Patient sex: M
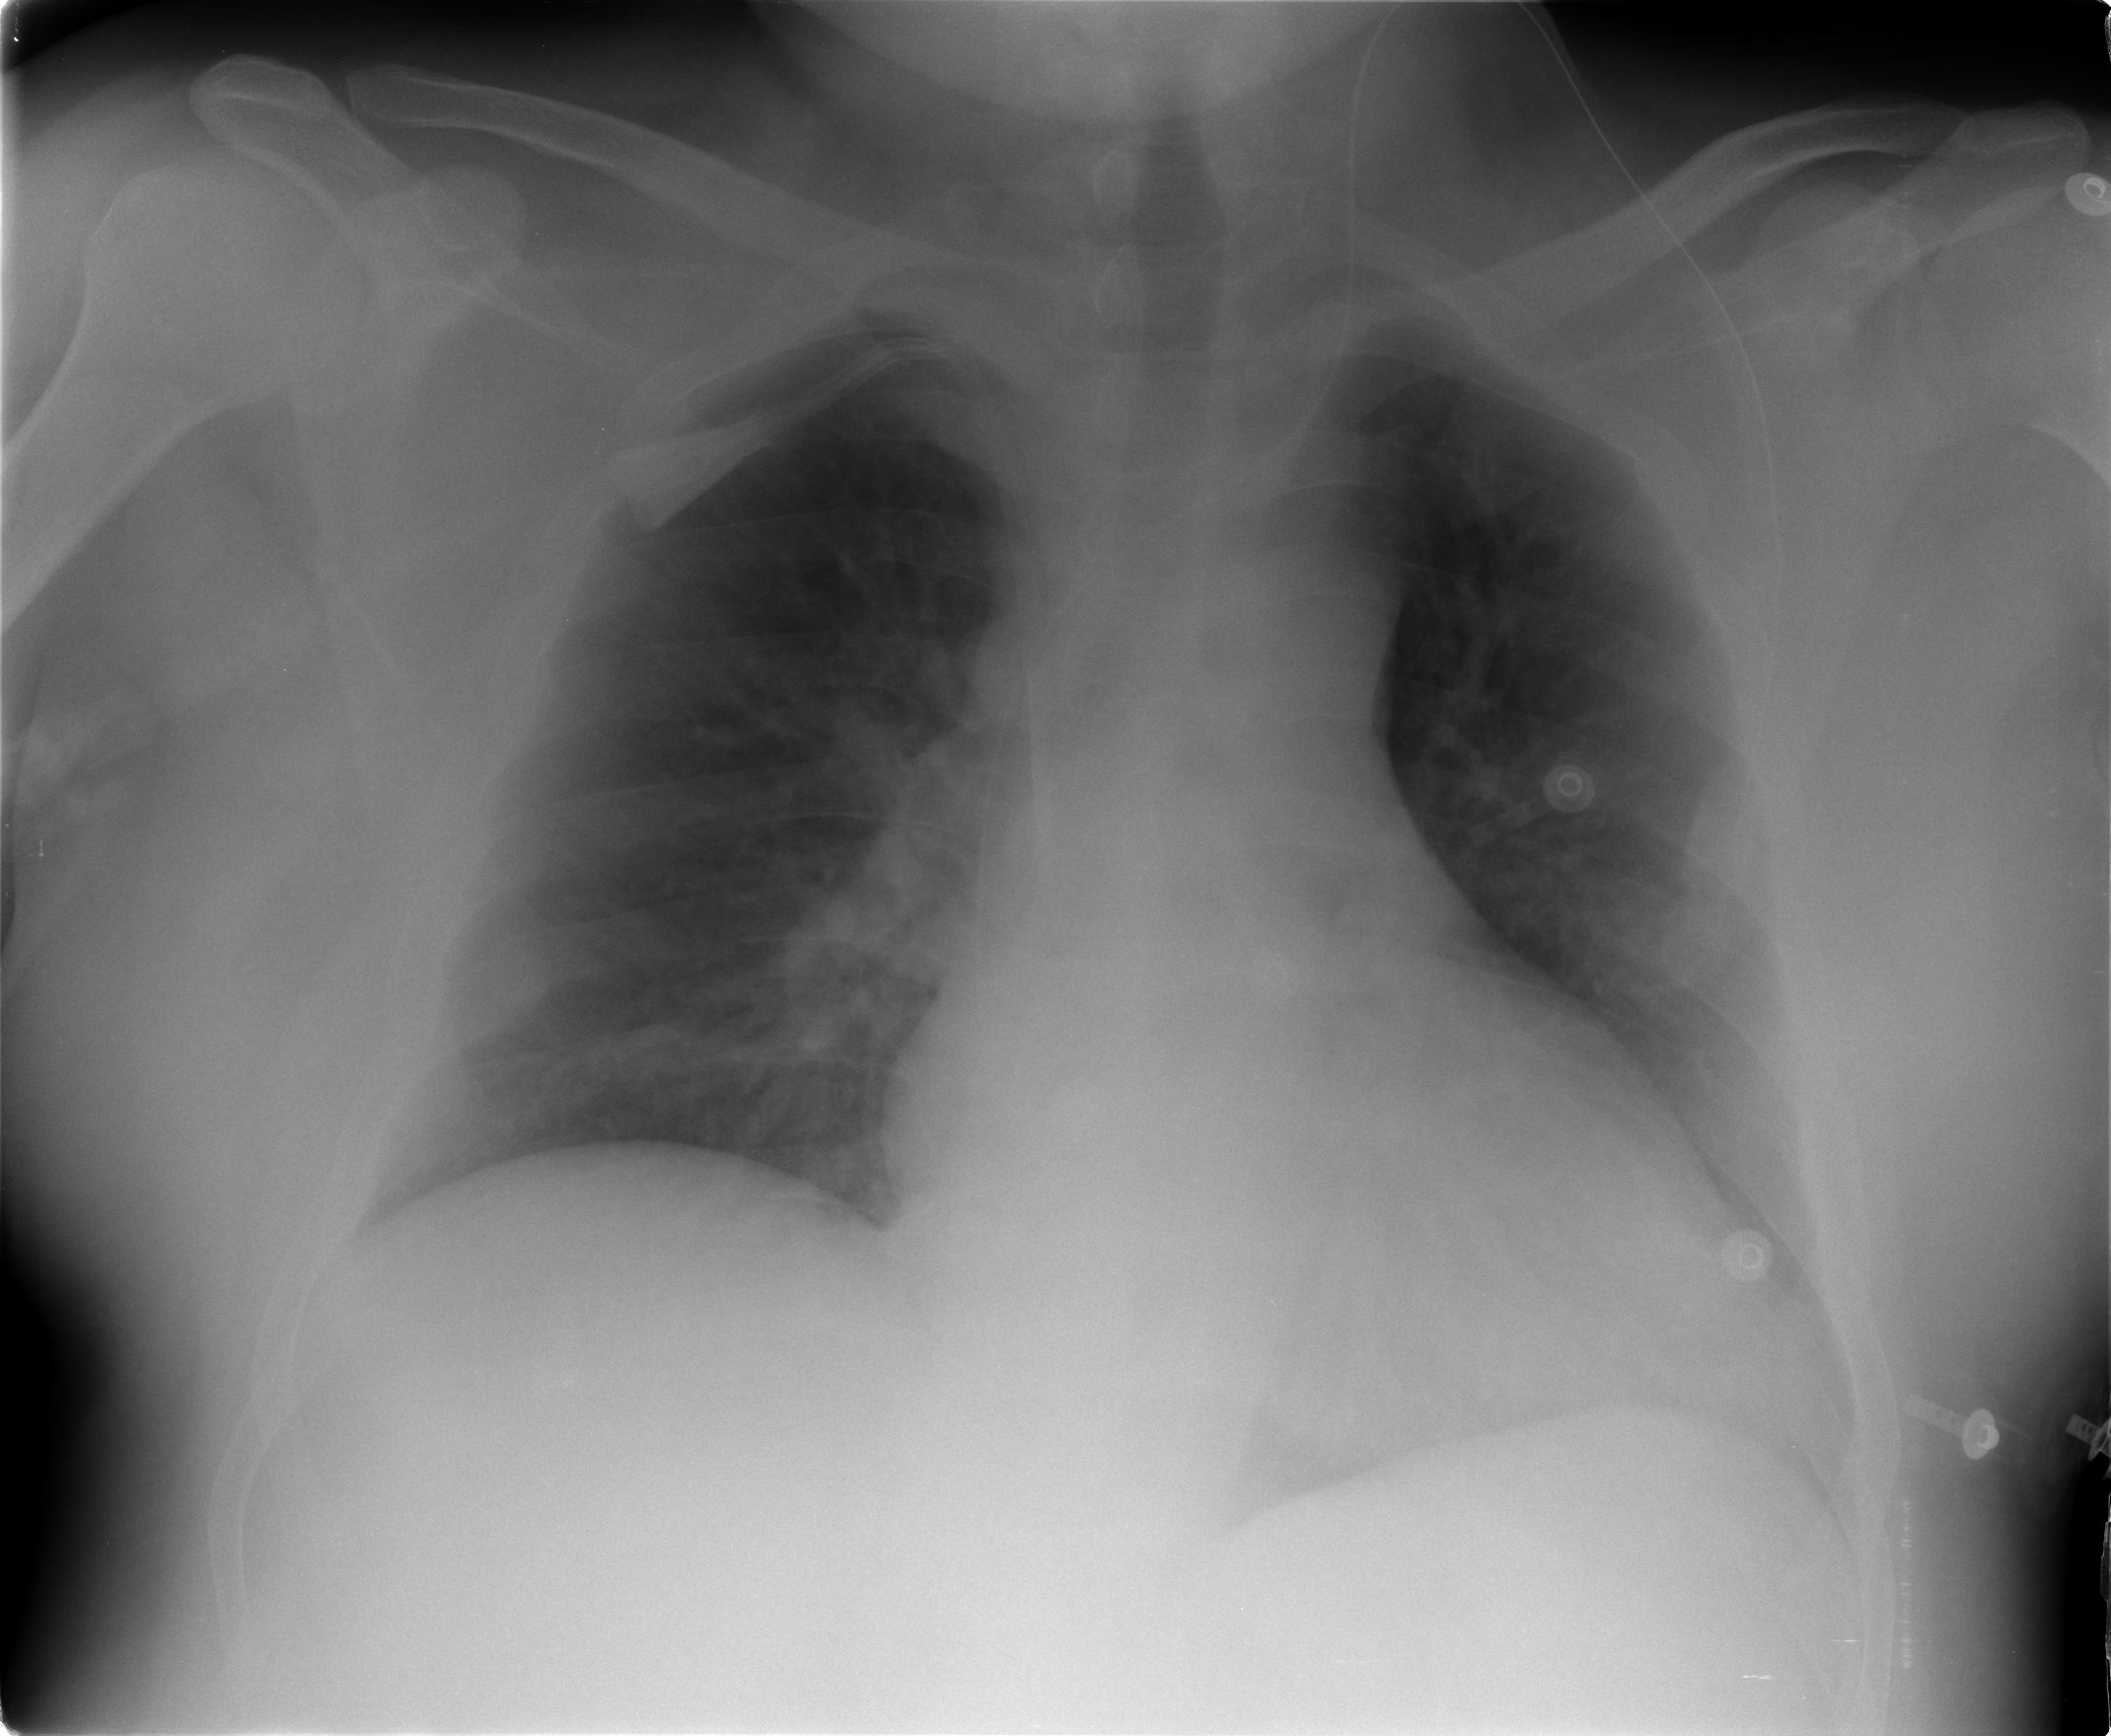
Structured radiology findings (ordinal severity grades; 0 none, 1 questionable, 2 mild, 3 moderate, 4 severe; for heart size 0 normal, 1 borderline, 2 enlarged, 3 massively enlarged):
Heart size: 2
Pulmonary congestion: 0
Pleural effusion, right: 0
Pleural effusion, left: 0
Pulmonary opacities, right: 0
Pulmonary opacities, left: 0
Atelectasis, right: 2
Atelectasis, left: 2